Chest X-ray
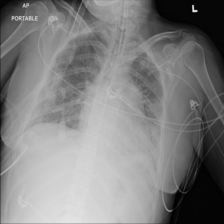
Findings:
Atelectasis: negative
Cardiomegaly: negative
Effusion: positive
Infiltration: negative
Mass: negative
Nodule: negative
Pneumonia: negative
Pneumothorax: negative
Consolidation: negative
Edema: negative
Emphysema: negative
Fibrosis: negative
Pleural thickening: negative
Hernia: negative